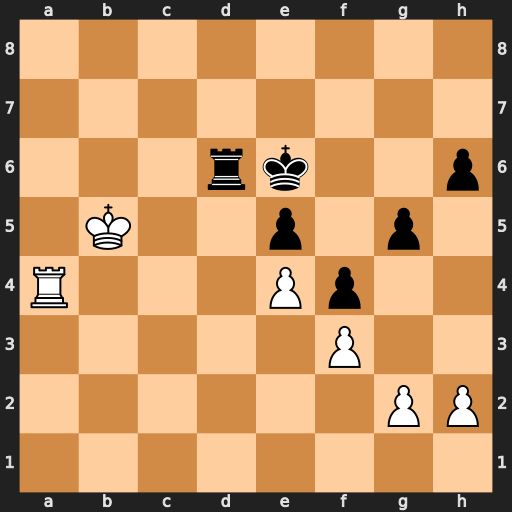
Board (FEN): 8/8/3rk2p/1K2p1p1/R3Pp2/5P2/6PP/8
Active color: w
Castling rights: -
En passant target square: -
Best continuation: Ra6 Rxa6 Kxa6